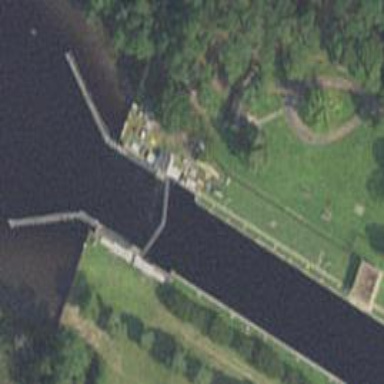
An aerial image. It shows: Lock gate along waterway.